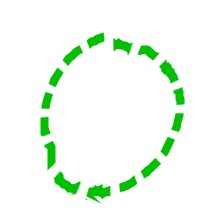
Shape: circle